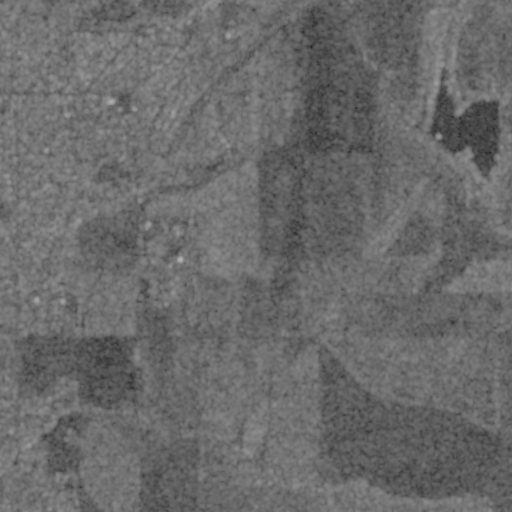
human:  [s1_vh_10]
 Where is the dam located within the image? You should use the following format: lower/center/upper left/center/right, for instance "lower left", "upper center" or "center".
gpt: The dam is located in the upper right of the image.
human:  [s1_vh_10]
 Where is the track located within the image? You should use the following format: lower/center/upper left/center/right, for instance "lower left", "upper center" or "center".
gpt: There is no track in the image.

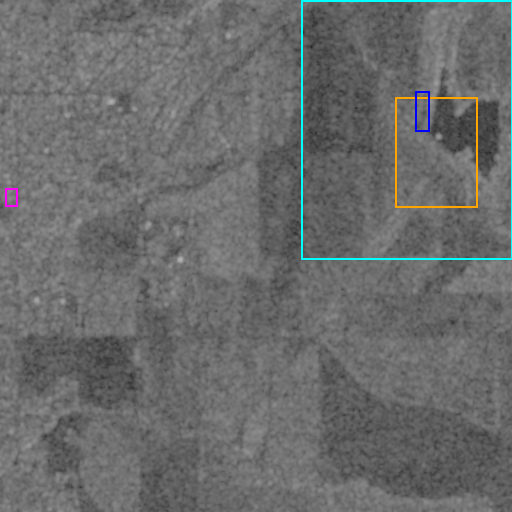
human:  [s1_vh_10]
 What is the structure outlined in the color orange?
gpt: The structure outlined in orange is a dam.
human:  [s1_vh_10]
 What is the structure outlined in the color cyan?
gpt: The structure outlined in cyan is a park.
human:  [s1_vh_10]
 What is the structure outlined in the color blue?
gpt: The structure outlined in blue is a parking lot.
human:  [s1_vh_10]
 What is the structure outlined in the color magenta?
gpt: The structure outlined in magenta is a building.
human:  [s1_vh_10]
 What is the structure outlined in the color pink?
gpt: There is no pink outline.